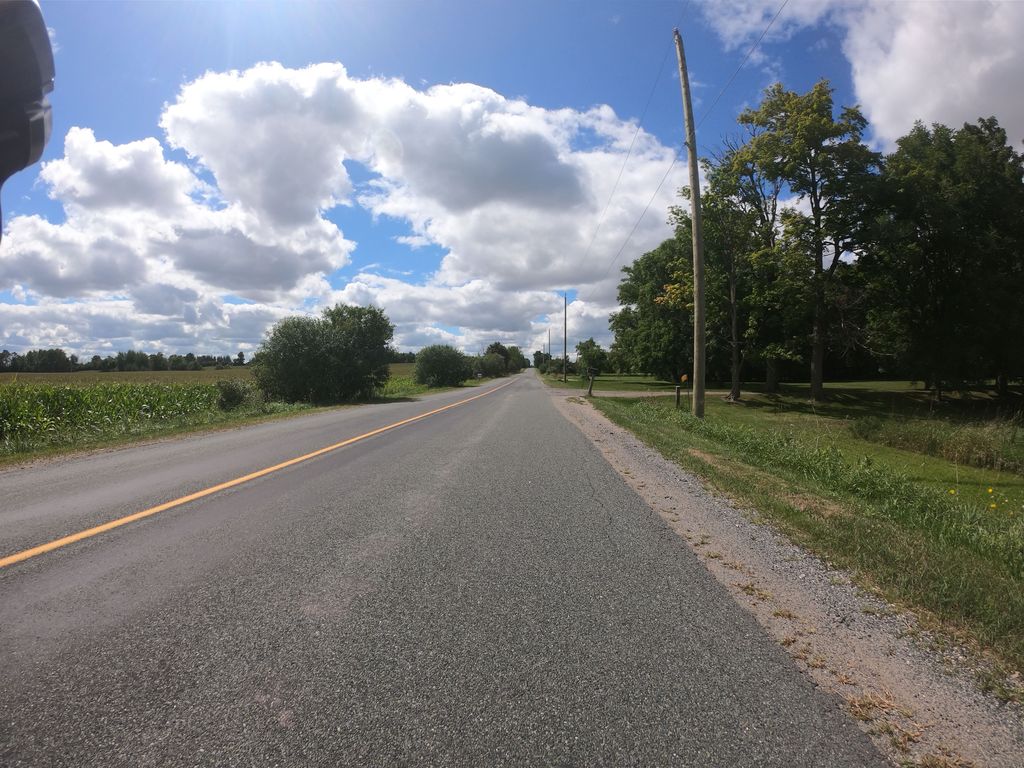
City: kitchener-waterloo